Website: walmart
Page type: billing-address
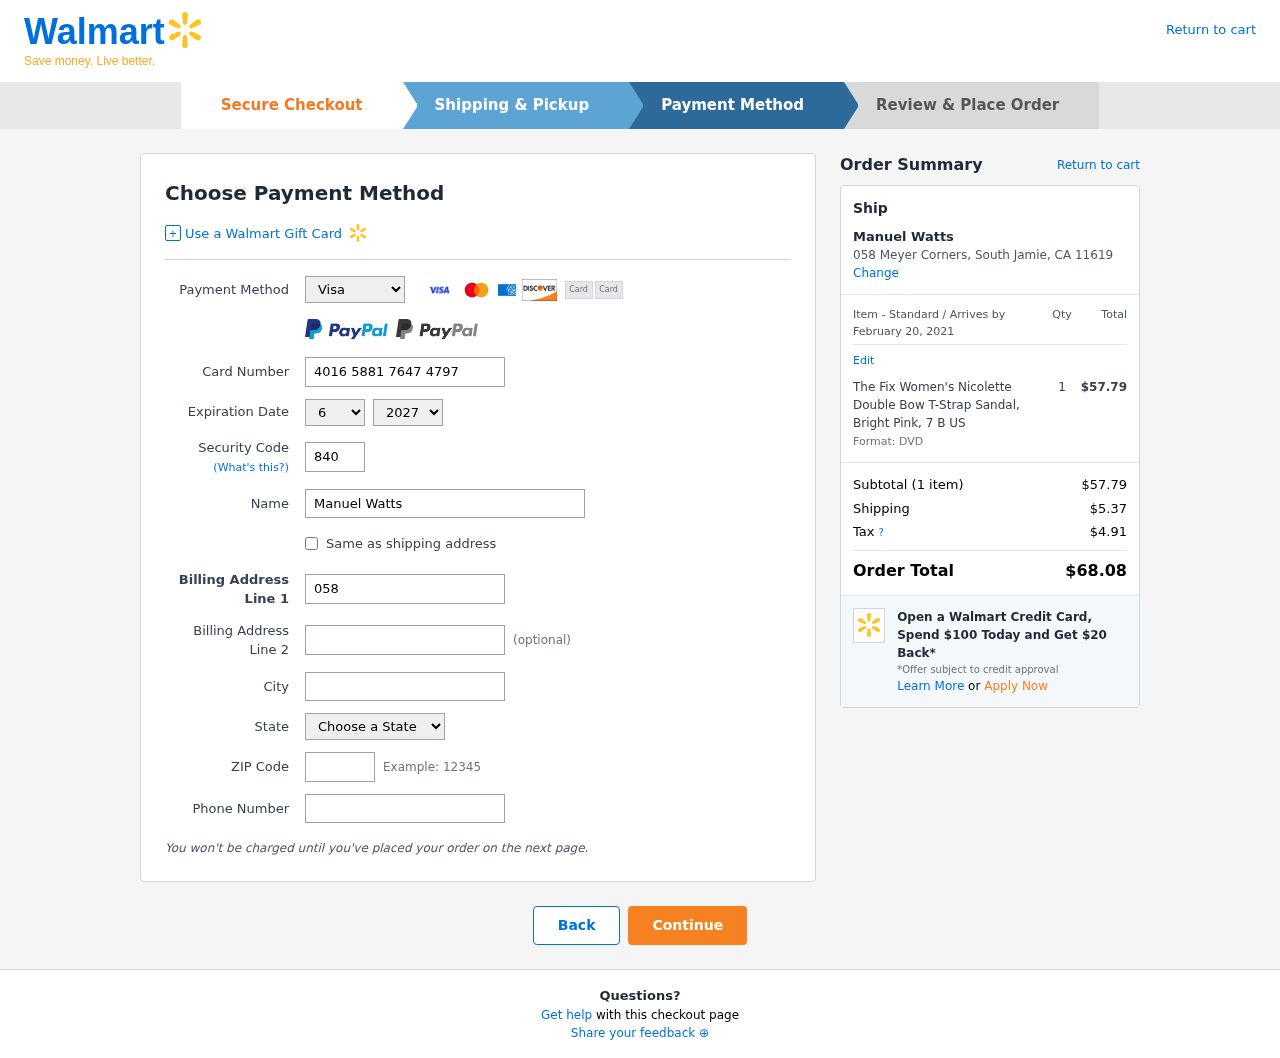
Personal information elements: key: PII_CARD_CVV
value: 840
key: PII_CARD_EXPIRY_MONTH
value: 06
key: PII_CARD_EXPIRY_YEAR
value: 27
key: PII_CARD_NUMBER
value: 4016 5881 7647 4797
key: PII_CARD_TYPE
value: Visa
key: PII_CITY
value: South Jamie
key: PII_CITY_STATE_ZIP
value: South Jamie, CA 11619
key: PII_FULLNAME
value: Manuel Watts
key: PII_PHONE
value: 8483643066
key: PII_POSTCODE
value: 11619
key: PII_STATE
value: California
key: PII_STREET
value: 058 Meyer Corners
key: PII_FULLNAME2
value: Manuel Watts
Product elements: key: PRODUCT1_NAME
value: The Fix Women's Nicolette Double Bow T-Strap Sandal, Bright Pink, 7 B US
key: PRODUCT1_PRICE
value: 57.79
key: PRODUCT1_QUANTITY
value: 1
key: PRODUCT1_DESC
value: Format: DVD
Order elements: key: ORDER_DELIVERY_DATE
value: February 20, 2021
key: ORDER_NUM_ITEMS
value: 1
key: ORDER_SUBTOTAL
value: $57.79
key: ORDER_SHIPPING_COST
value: $5.37
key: ORDER_TAX
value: $4.91
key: ORDER_TOTAL
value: $68.08